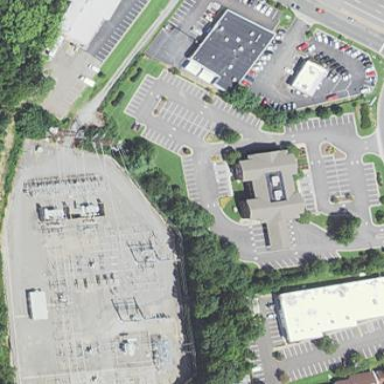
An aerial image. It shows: Commercial area.